Interaction volume radius: 10 \u00c5
Interaction volume height: 20 \u00c5
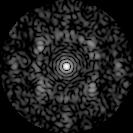
Disorder parameter: 0.7019